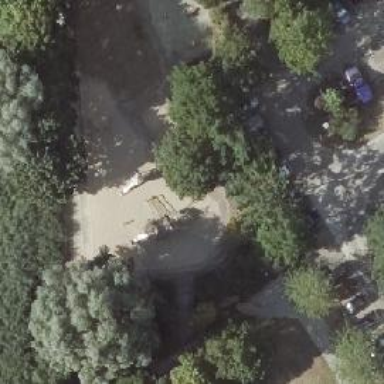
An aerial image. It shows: Playground area for leisure land.